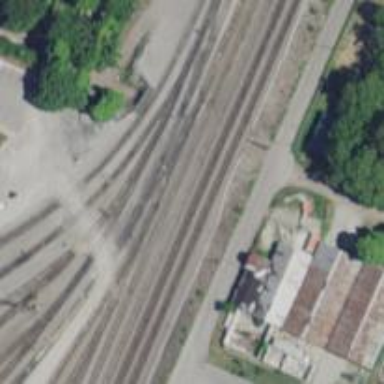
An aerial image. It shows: Railway yard used for servicing trains.